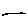
Label: line